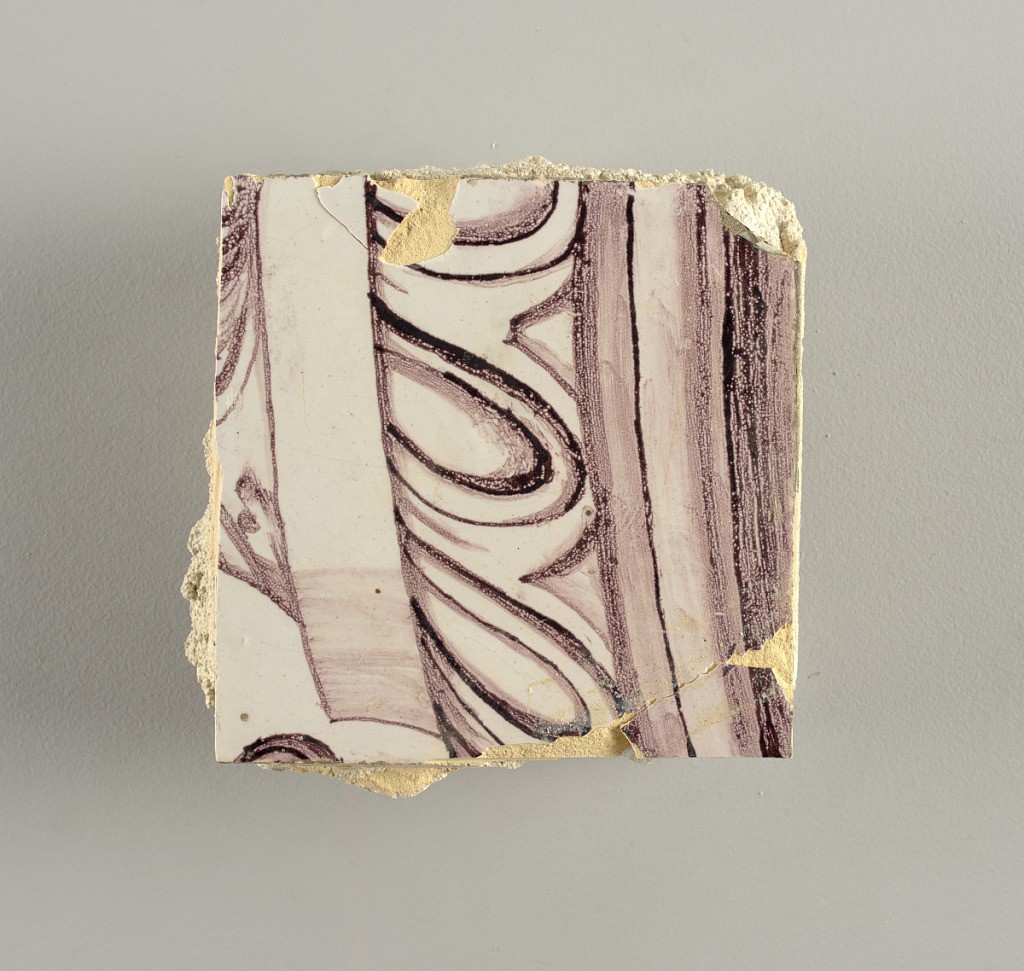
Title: Wall facing
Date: ca. 1725
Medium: Tin-glazed earthenware, underglaze
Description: Horizontal rectangle.  Thirty-seven tiles wide and twenty-one high with opening for door or window nineteen and one-half tiles high and twelve wide.  To left and right of opening, centered canopy above. Left, woman representing Hope, right, a sculputure urn.  Centered above opening, a mascaron.  Arabesque design of foliage.